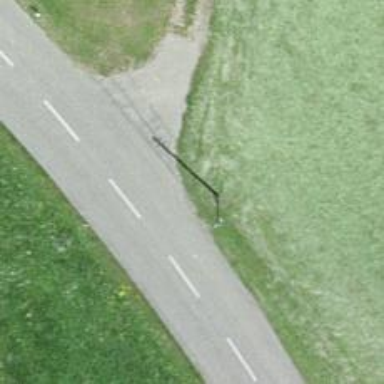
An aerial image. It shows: Power pole.